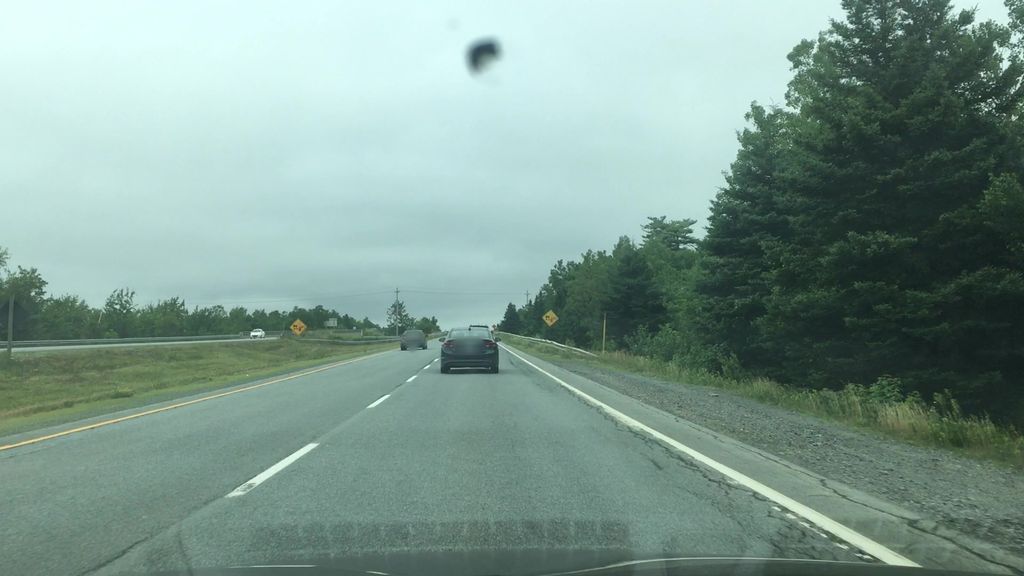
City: halifax